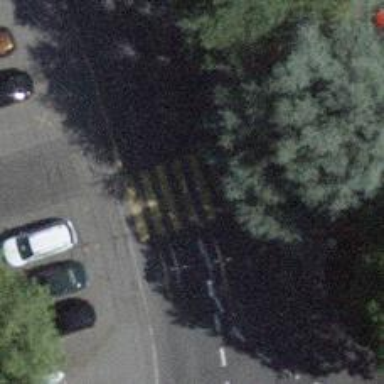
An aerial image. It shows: Uncontrolled zebra crossing with notable zebra markings.